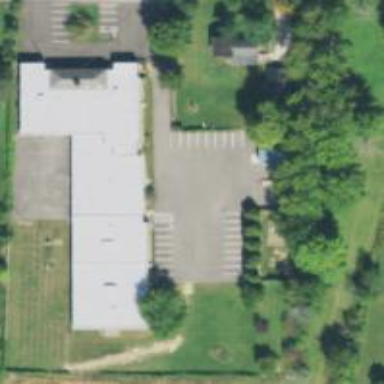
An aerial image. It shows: School.